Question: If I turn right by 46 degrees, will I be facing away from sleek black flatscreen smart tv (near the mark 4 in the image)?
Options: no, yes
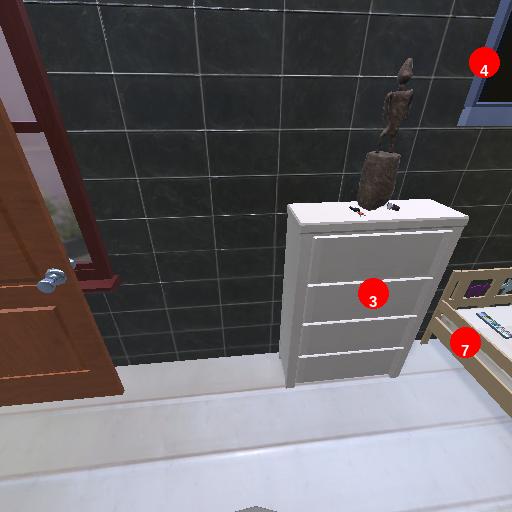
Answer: no